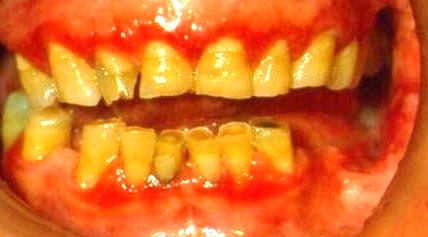
Condition: Gingivitis